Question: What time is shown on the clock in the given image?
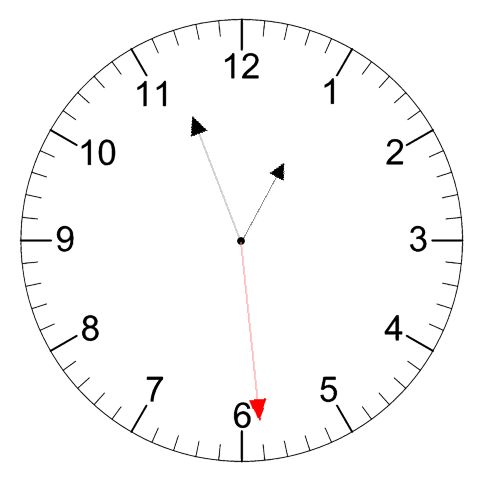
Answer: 12:56:29